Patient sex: F
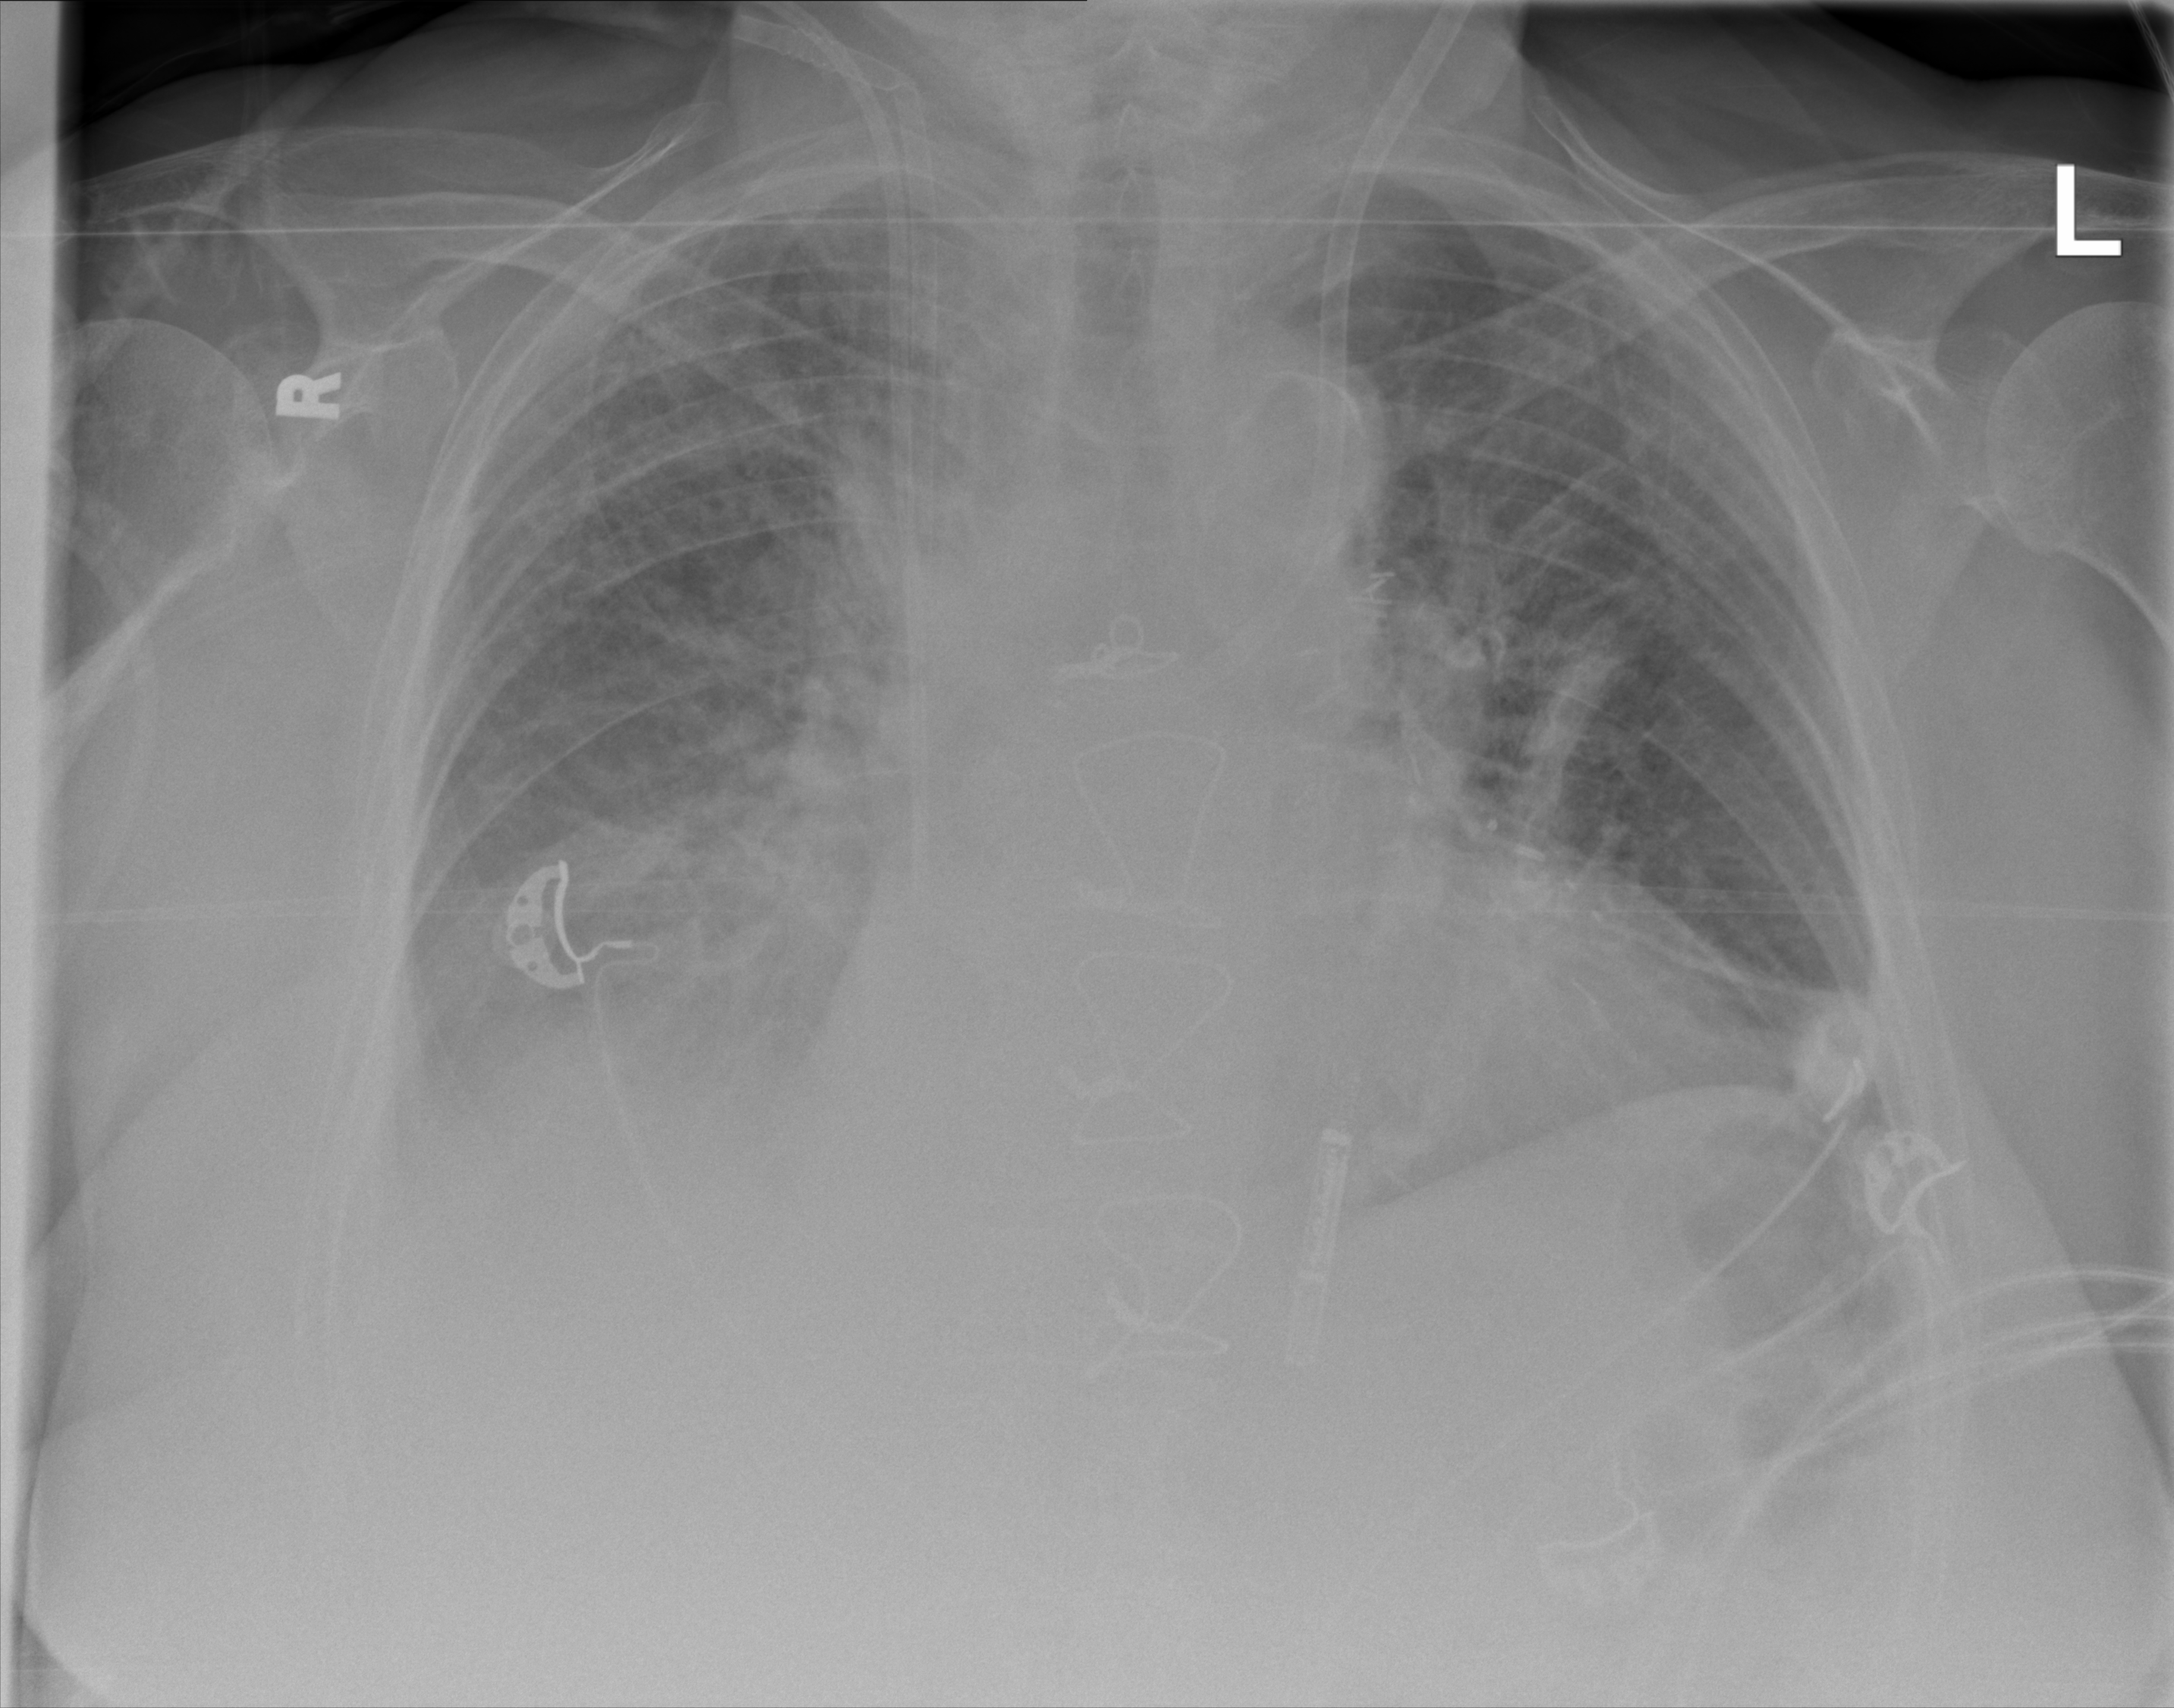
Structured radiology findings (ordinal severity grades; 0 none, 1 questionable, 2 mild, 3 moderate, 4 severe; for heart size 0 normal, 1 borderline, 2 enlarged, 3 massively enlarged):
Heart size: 2
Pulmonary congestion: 2
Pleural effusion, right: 2
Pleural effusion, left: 0
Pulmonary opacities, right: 2
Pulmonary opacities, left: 0
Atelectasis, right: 2
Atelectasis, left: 2